Interaction volume radius: 5 \u00c5
Interaction volume height: 35 \u00c5
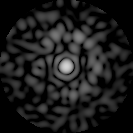
Disorder parameter: 0.8401